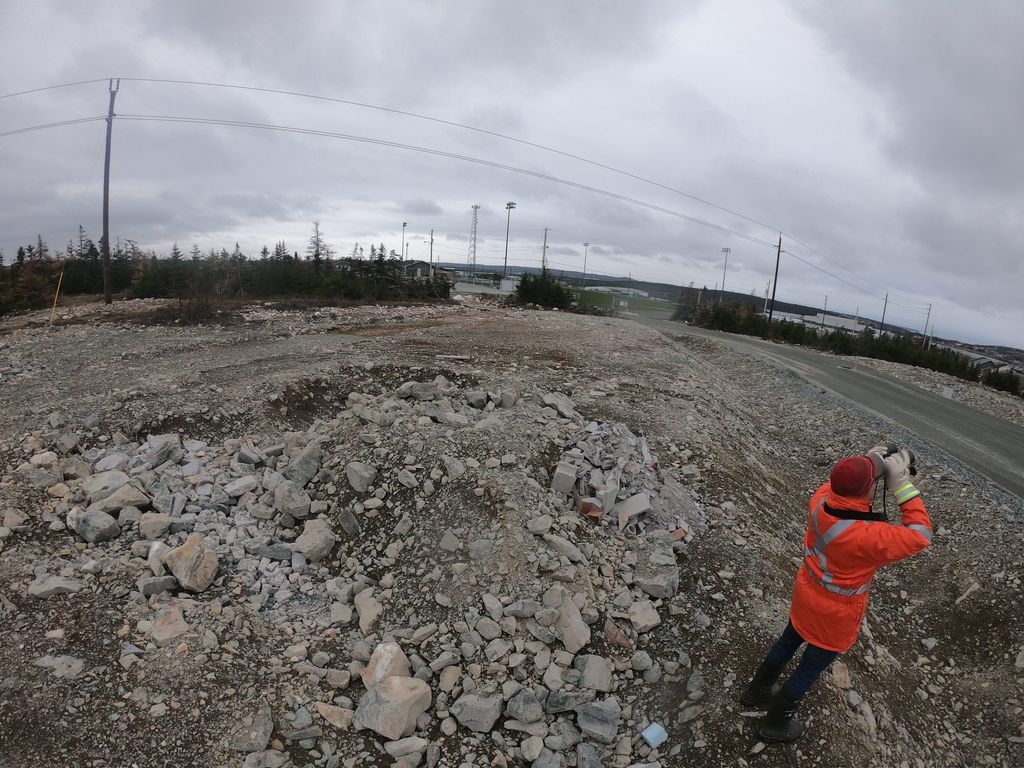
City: st_johns